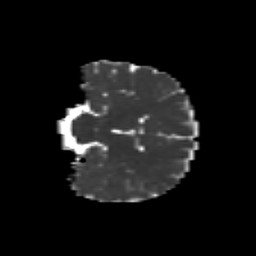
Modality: MD
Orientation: coronal
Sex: male
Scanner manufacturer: siemens
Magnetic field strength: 3 T
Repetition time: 5 s
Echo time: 0.071 s